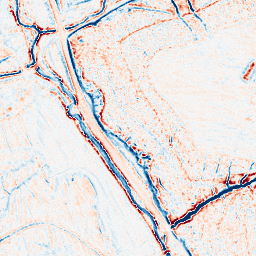
Category: edge_preserving
Decomposition family: bilateral
Decomposition parameters: d: 9
sigma_color: 75
sigma_space: 25
Upsampling method: edge_directed
Upsampling parameters: scale: 4
Upsampling scale: 4